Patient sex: M
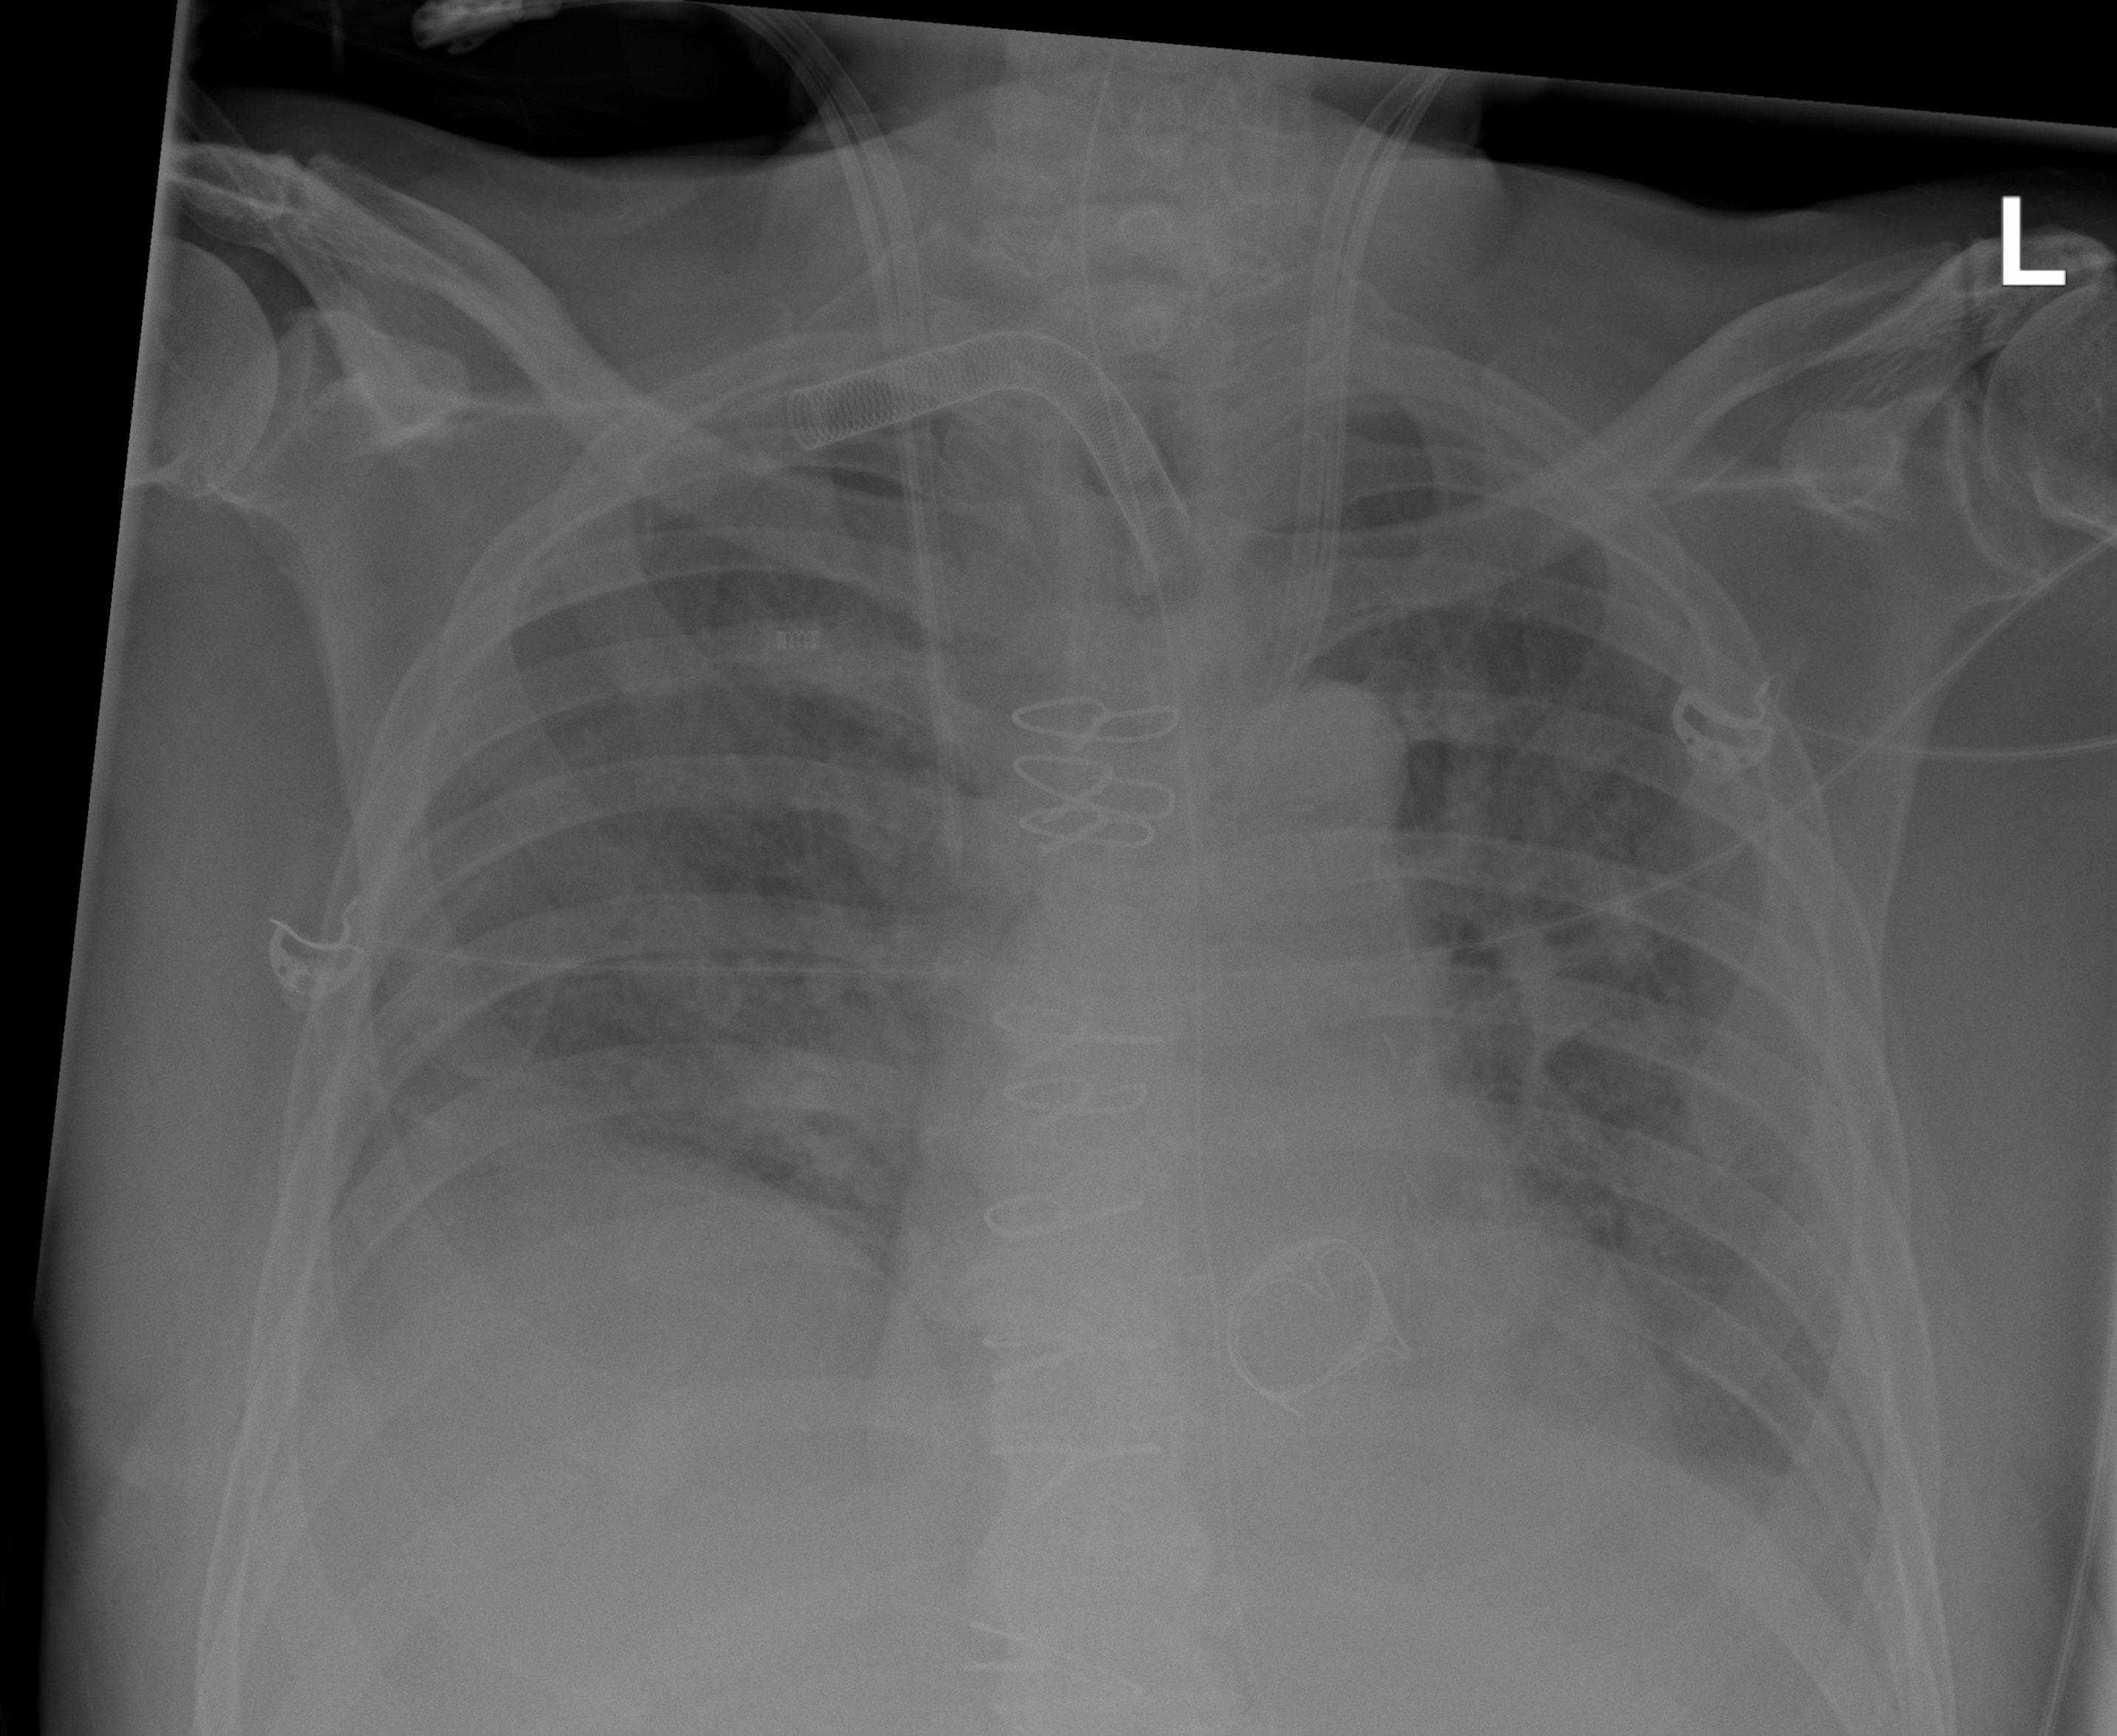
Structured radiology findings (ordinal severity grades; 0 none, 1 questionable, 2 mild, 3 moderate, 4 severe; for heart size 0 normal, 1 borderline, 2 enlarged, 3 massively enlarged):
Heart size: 0
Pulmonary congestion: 2
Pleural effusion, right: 0
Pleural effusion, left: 0
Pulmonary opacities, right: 1
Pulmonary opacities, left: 0
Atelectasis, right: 2
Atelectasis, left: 2